Interaction volume radius: 10 \u00c5
Interaction volume height: 20 \u00c5
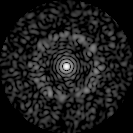
Disorder parameter: 0.8281